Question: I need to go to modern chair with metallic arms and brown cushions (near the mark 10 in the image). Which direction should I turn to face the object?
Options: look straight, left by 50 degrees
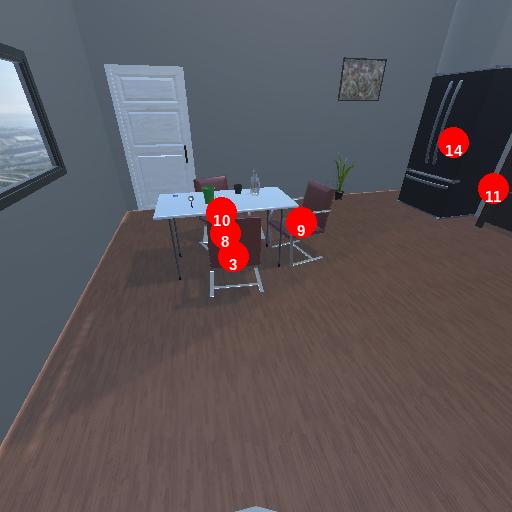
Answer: look straight